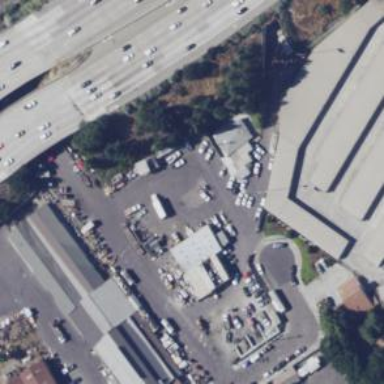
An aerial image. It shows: Industrial building used for trade purposes.